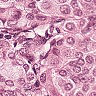
Metastatic tissue present: yes